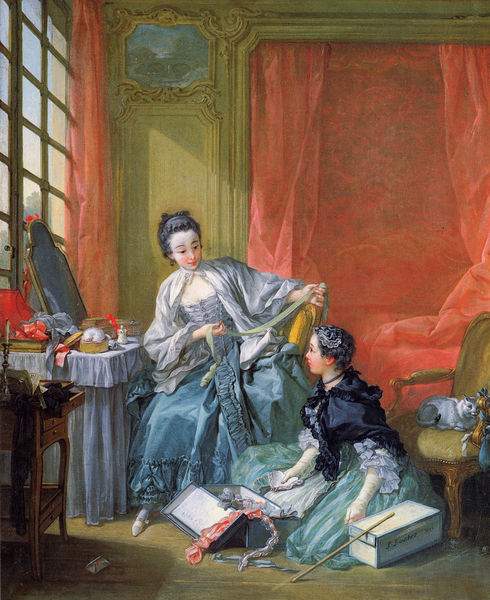
Titel: The Milliner (Morning)
Künstler: François Boucher
Standort: Stockholm
Institution: Nationalmuseum
Schlagwörter: baum, blau, gemälde, himmel, schatten, umhang, weiß, frauen, grün, mädchen, sitzen, fenster, frankreich, frau, frisur, haar, handschuhe, hell, holz, kleid, kleider, licht, ohr, raum, reden, stuhl, tisch, türkis, unterhalten, zimmer, gebäude, haus, rot, schal, tier, tuch, haube, hochformat, malerei, rock, schleife, jung, wand, band, barock, dienerin, falten, gesicht, halten, kleidung, rahmen, bild, innenraum, porträt, spiegel, tischdecke, tischtuch, vorhang, öl, natur, spiegelung, sonne, boden, haare, interieur, reich, sessel, stoff, stoffe, tücher, adel, decke, kind, mutter, tochter, lippen, locken, rokoko, rouge, seide, genre, stock, kommode, schrank, kisten, schachteln, unterhaltung, halsband, mieder, parkett, schuhe, stab, tüll, körbe, kette, lila, violett, hof, hocker, blue, chair, curtain, curtains, hat, ornate, palace, red, velvet, white, window, women, black, dress, face, falte, gardinen, girls, gold, gray, green, hair, interior, lace, ladies, lady, painting, room, sitting, skirt, sleeve, sprechen, table, woman, yellow, holzboden, nähen, wandmalerei, kerze, anprobe, bed, bedroom, bett, korb, maid, mirror, mirrors, pink, schlafzimmer, schublade, zofe, leuchter, stuck, rüsche, rüschen, wange, gemach, zeigen, halskette, lachen, katze, strümpfe, truhe, umgang, offen, buch, hocken, kater, knien, kiste, schachtel, geschenk, karton, kerzenständer, frisiertisch, schminktisch, kerzenhalter, wood, brief, skin, knieen, girl, bleich, korsett, drapes, ribbon, höfisch, watteau, lich, light, sekretär, kartons, schatulle, bänder, bemalung, schminken, shadow, fabric, mother, hats, desk, spielzeug, vertäfelung, himmelbett, letter, victorian, spielsachen, royal, umhand, cape, cheeks, clothes, cat, vorhan, corsage, alkoven, pakete, colorful, shoes, box, engraving, wandbemalung, geschenke, cloth, home, candle, dresser, slippers, boucher, pale, ankleidung, auspacken, geschenkkartons, interier, puderquaste, päckchen, rauen, schattullen, schlafuimmer, stoffband, truhen, vorhangsmotiv, zeug, blue dress, stripes, ribbons, tablecloth, rococo, rich, fashion, kneeling, stick, bow, boxes, canopy, ruffles, toilettentisch, corset, ruffle, tables, vorhaenge, bell, cleaning, kneel, mother and child, choker, frills, rokokozimmer, schuhdose, panels, oil paint, drawer, wavy hair, highlight, salmon, purse, lids, panes, preparing, envelope, commode, red drapes, young ladies, missor, trying clothes, packing, budoir, milliner, wvy, dressing table, boc, french art